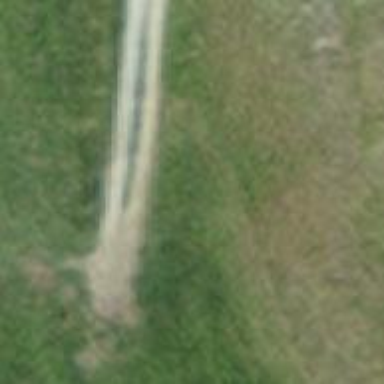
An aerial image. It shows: Gravel track with grade 5 track type.